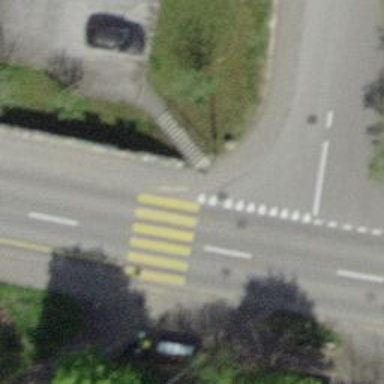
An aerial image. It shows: Uncontrolled zebra crossing on the road.